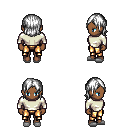
a pixel art fantasy rpg character, female body template, human, dark skin, white long-sleeve shirt, gold greaves, white long bangs hairstyle, white slippers, four views (front, back, left, right), 2x2 character sprite sheet, small pixel art, hard edges, no anti-aliasing